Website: macys
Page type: customer-info-address
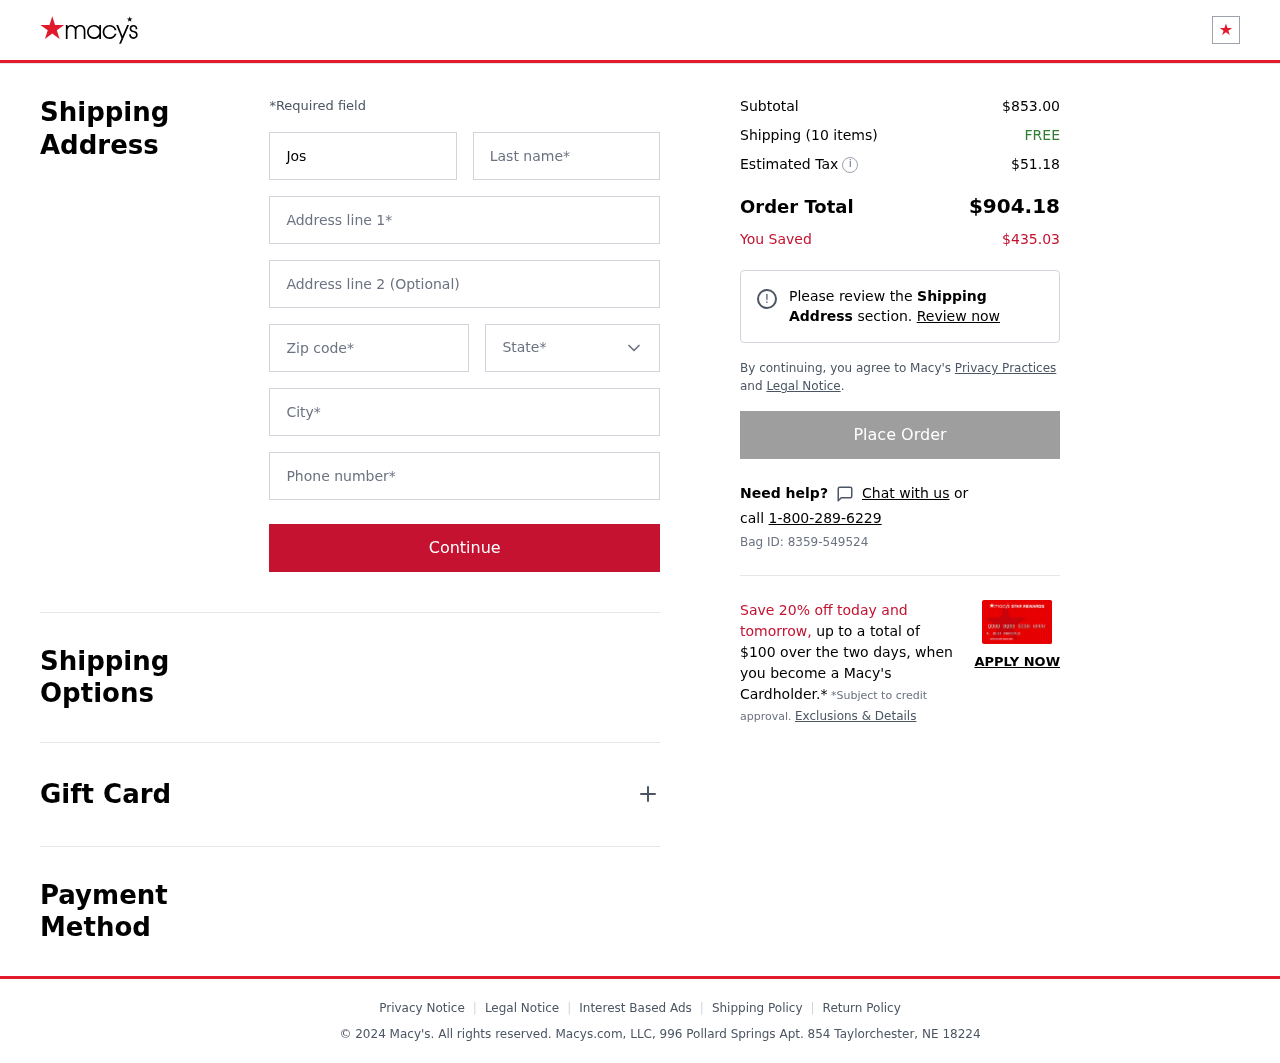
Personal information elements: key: PII_CITY
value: Taylorchester
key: PII_FIRSTNAME
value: Joshua
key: PII_LASTNAME
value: Fuentes
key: PII_PHONE
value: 9284605497
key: PII_POSTCODE
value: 18224
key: PII_STATE
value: Nebraska
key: PII_STREET
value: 996 Pollard Springs Apt. 854
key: PII_STREET2
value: Apt. 362
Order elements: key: ORDER_SUBTOTAL
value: $853.00
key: ORDER_NUM_ITEMS
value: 10
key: ORDER_SHIPPING_COST
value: FREE
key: ORDER_TAX
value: $51.18
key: ORDER_TOTAL
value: $904.18
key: ORDER_SAVINGS
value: $435.03
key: ORDER_BAG_ID
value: Bag ID: 8359-549524